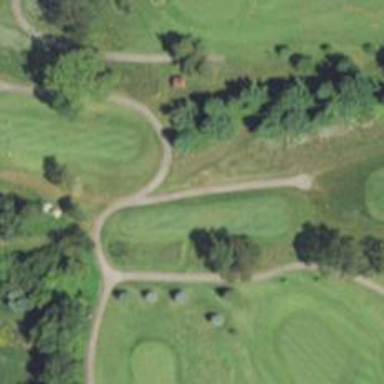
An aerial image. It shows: Well-maintained footway with grade1 tracktype. It resembles path in golf course.